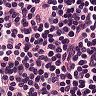
Metastatic tissue present: no